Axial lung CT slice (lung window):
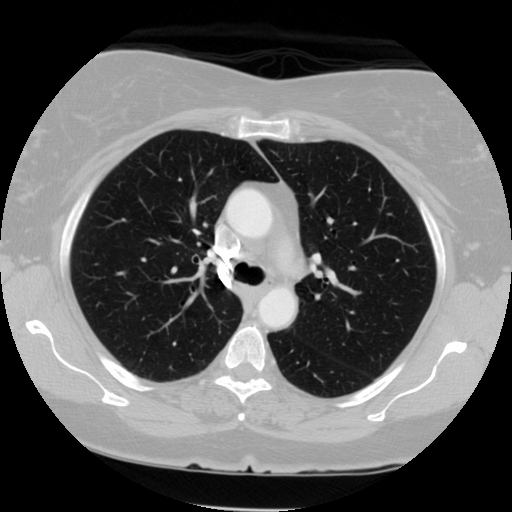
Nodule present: no